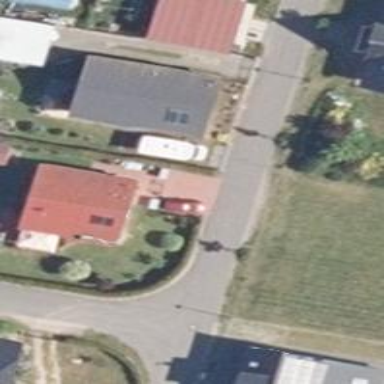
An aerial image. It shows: Living street.